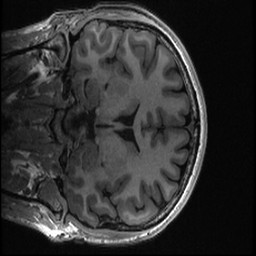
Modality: T1w
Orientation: coronal
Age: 29
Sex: male